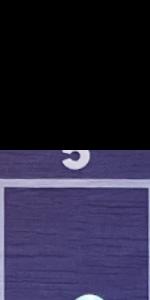
Label: Empty